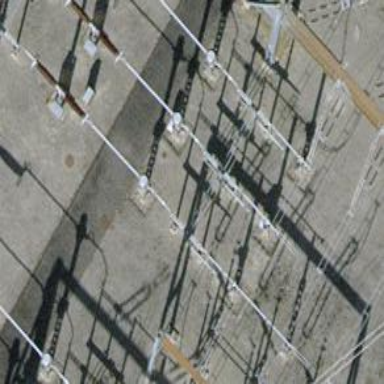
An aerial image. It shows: Bay for power lines.